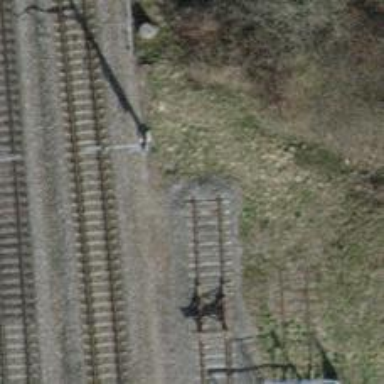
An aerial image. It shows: Railway buffer stop.